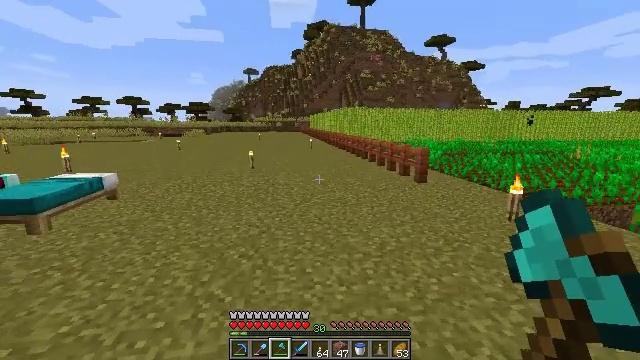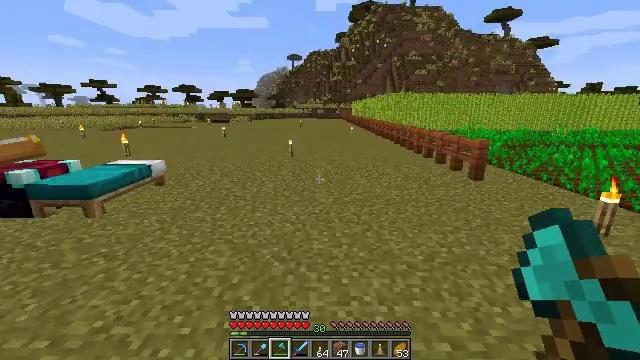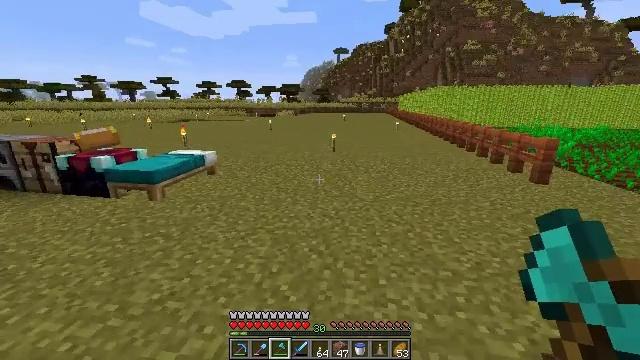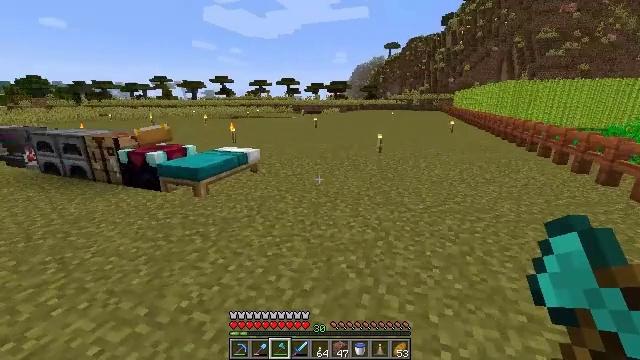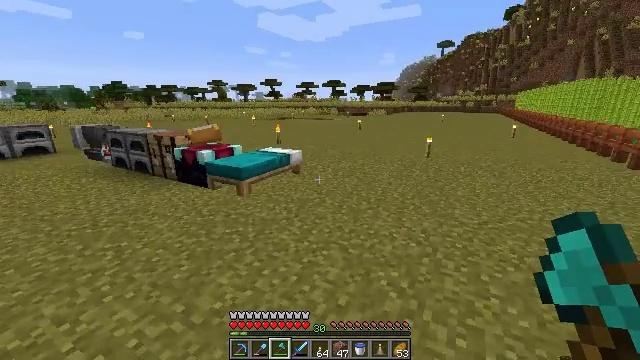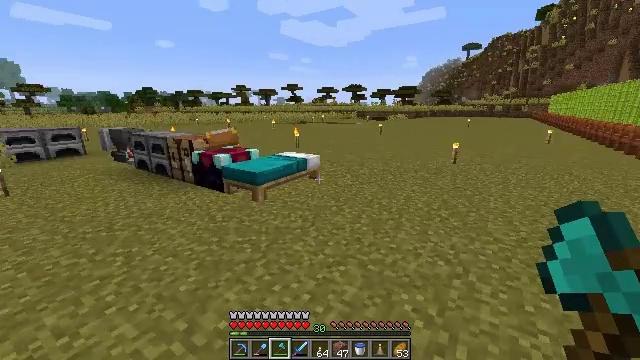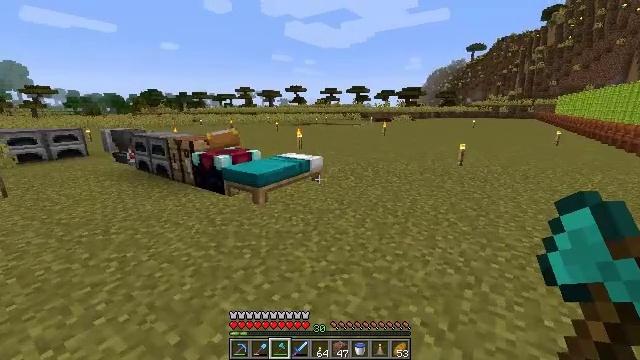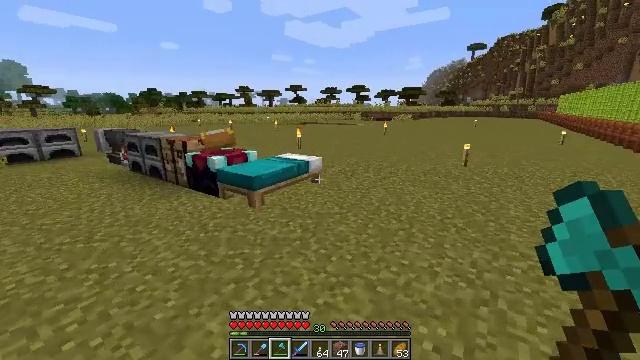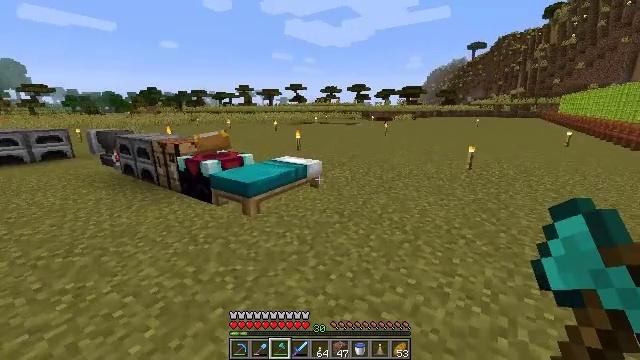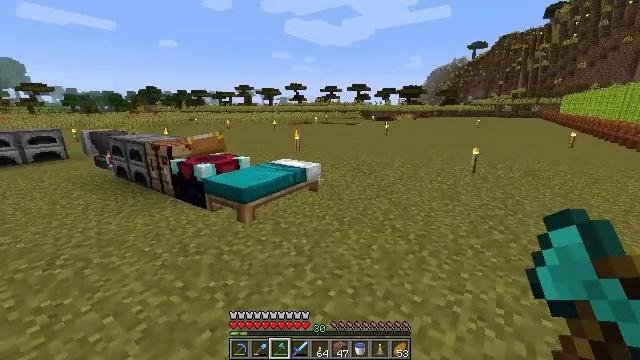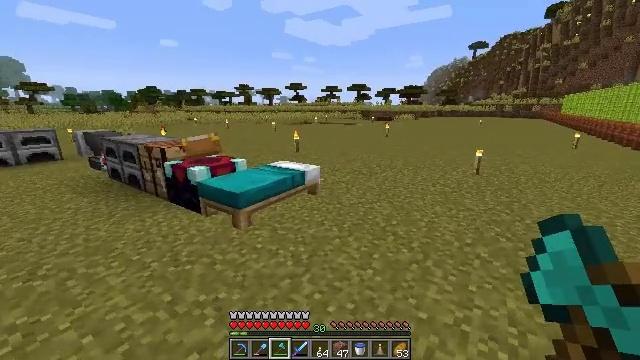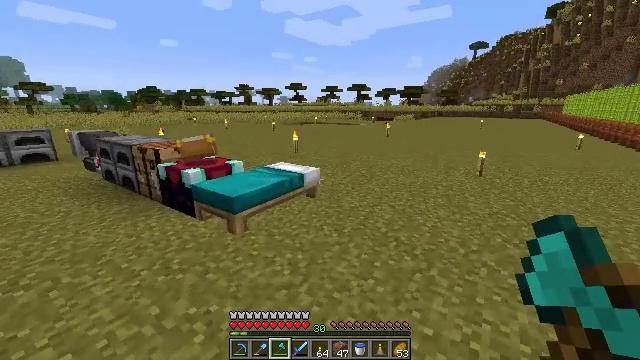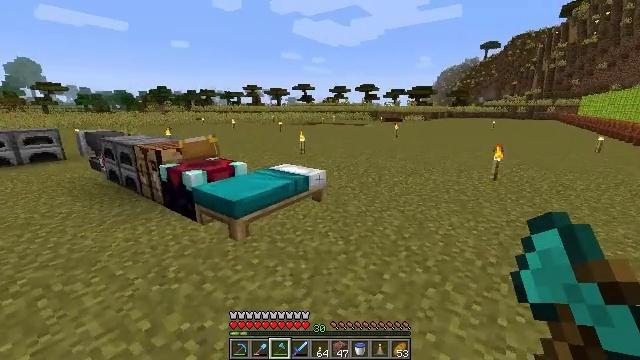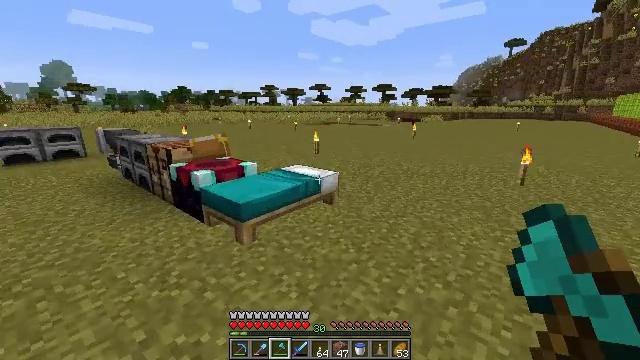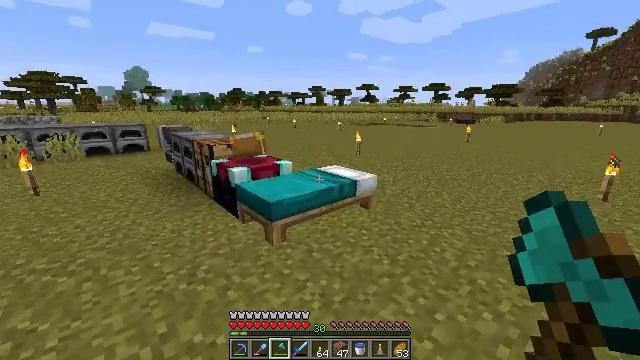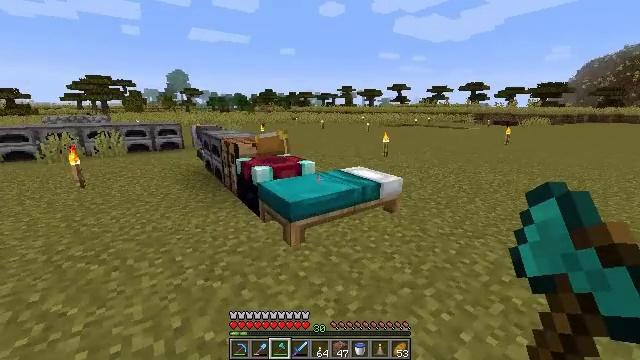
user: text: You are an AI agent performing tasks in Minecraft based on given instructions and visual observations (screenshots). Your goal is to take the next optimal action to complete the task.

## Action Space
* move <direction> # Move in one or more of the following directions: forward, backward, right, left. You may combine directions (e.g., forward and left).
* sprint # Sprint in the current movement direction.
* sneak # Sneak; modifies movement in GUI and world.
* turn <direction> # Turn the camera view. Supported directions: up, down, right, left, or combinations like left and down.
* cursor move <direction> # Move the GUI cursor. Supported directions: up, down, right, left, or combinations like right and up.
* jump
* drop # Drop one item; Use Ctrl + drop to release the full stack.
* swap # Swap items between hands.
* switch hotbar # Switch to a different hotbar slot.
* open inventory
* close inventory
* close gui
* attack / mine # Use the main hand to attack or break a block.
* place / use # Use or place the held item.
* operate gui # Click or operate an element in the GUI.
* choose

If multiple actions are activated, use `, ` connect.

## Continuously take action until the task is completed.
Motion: motion action
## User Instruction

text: Produce a diamond hoe at the crafting table.
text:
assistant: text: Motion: move forward, turn left and down
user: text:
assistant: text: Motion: move forward, turn left and down
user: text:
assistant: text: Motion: move forward, turn left
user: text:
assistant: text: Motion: move forward, turn left
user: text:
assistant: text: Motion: move forward, turn left
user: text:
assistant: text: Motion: move forward
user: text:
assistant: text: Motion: move forward
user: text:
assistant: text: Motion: move forward
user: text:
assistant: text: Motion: move forward
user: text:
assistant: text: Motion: move forward
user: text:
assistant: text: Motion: move forward
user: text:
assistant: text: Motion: move forward, turn left
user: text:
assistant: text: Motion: move forward and move right, turn left
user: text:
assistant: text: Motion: move forward and move right, turn left
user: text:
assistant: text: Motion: move forward and move right, turn left
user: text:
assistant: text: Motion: move forward and move right, turn left
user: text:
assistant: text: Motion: move forward and move right
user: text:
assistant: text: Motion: move forward and move right, turn left
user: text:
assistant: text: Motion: move forward and move right, turn left
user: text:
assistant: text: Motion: move forward and move right, turn left
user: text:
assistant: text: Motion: move forward and move right
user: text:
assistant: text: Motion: move forward and move right
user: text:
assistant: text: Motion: move forward and move right
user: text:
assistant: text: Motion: move forward and move right
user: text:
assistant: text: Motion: move forward and move right
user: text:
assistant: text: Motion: move forward and move right
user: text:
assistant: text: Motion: move forward and move right
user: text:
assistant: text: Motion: move forward and move right
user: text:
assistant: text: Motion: move forward and move right
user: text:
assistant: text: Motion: move forward and move right